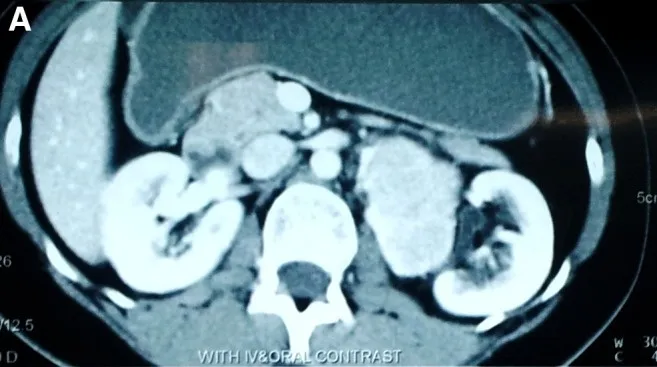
CT scan imaging revealed a mass in the left renal hilum that enhanced after injection of the intravenous contrast (A).
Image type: radiology (ct)